Question: I have a wiki at <URL>
I would like to run a unity plug-in on the main page. as a test, I have a simple unity project, which comprises a .html and a .unity3d binary. here is the contents of the .html:
'''
<!DOCTYPE html PUBLIC "-//W3C//DTD XHTML 1.0 Strict//EN" "http://www.w3.org/TR/xhtml1/DTD/xhtml1-strict.dtd">
<html xmlns="http://www.w3.org/1999/xhtml">
<head>
<title>Unity Web Player | thelostcity</title>
<script type="text/javascript" src="http://webplayer.unity3d.com/download_webplayer-3.x/3.0/uo/UnityObject.js"></script>
<script type="text/javascript">
<!--
function GetUnity() {
if (typeof unityObject != "undefined") {
return unityObject.getObjectById("unityPlayer");
}
return null;
}
if (typeof unityObject != "undefined") {
unityObject.embedUnity("unityPlayer", "thelostcity.unity3d", 1024, 768);
}
-->
</script>
<style type="text/css">
<!--
body {
font-family: Helvetica, Verdana, Arial, sans-serif;
background-color: white;
color: black;
text-align: center;
}
a:link, a:visited {
color: #000;
}
a:active, a:hover {
color: #666;
}
p.header {
font-size: small;
}
p.header span {
font-weight: bold;
}
p.footer {
font-size: x-small;
}
div.content {
margin: auto;
width: 1024px;
}
div.missing {
margin: auto;
position: relative;
top: 50%;
width: 193px;
}
div.missing a {
height: 63px;
position: relative;
top: -31px;
}
div.missing img {
border-width: 0px;
}
div#unityPlayer {
cursor: default;
height: 768px;
width: 1024px;
}
-->
</style>
</head>
<body>
<p class="header"><span>Unity Web Player | </span>thelostcity</p>
<div class="content">
<div id="unityPlayer">
<div class="missing">
<a href="http://unity3d.com/webplayer/" title="Unity Web Player. Install now!">
<img alt="Unity Web Player. Install now!" src="http://webplayer.unity3d.com/installation/getunity.png" width="193" height="63" />
</a>
</div>
</div>
</div>
<p class="footer">&laquo; created with <a href="http://unity3d.com/unity/" title="Go to unity3d.com">Unity</a> &raquo;</p>
</body>
</html>
'''
now if I double click the .html, Google Chrome loads it up perfectly.
but if I copy the binary into the wiki's files, edit the wiki Main Page -> insert HTML widget ->
'''
<script type="text/javascript" src="http://webplayer.unity3d.com/download_webplayer-3.x/3.0/uo/UnityObject.js">
</script><script type="text/javascript">
//
<!--
function GetUnity() {
if (typeof unityObject != "undefined") {
return unityObject.getObjectById("unityPlayer");
}
return null;
}
if (typeof unityObject != "undefined") {
unityObject.embedUnity("unityPlayer", "thelostcity.unity3d", 1024, 768);
}
-->
//
</script>
<p class="header"><span>Unity Web Player |</span> thelostcity</p>
<div class="content">
<div id="unityPlayer">
<div class="missing"><a href="http://unity3d.com/webplayer/" title="Unity Web Player. Install now!" rel="nofollow"><img alt="Unity Web Player. Install now!" src="http://webplayer.unity3d.com/installation/getunity.png" width="193" height="63"></img></a></div>
</div>
</div>
<p class="footer">" created with <a href="http://unity3d.com/unity/" title="Go to unity3d.com" rel="nofollow">Unity</a> "</p>
'''
...it refuses to run:

What is going on? why is it not working?
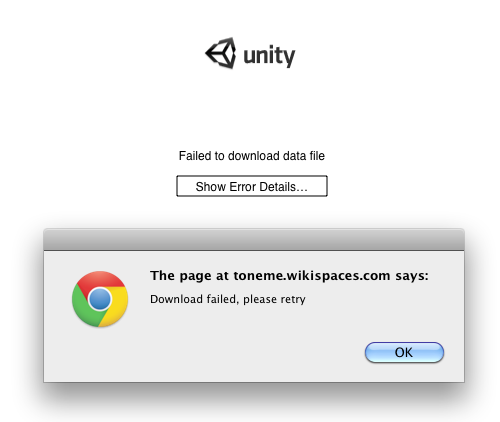
Answer: The problem is likely the location you're putting the binary. If the binary isn't at <URL> then it's not finding it, hence your error.